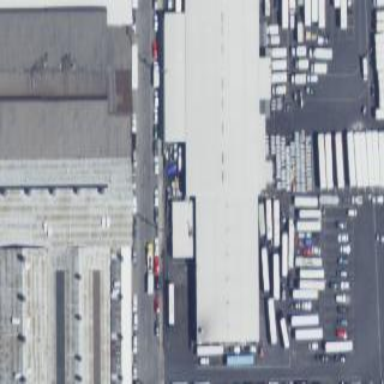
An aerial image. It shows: Warehouse building.